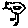
Label: bird